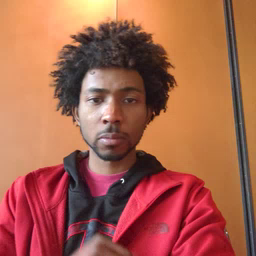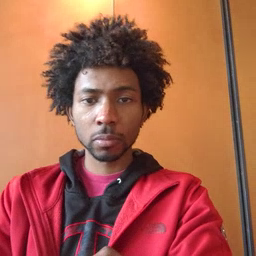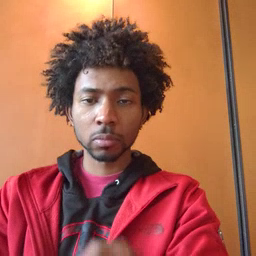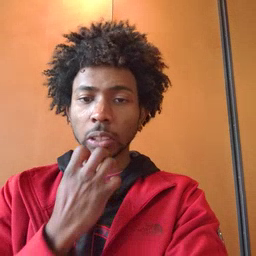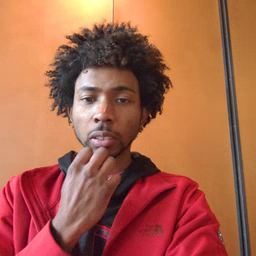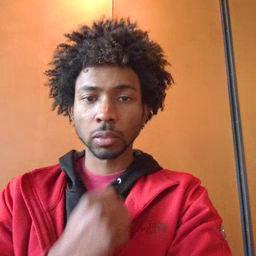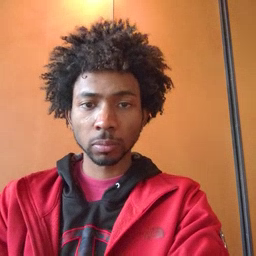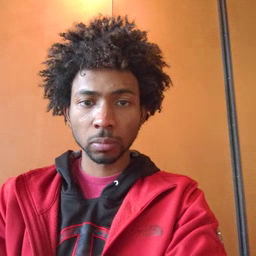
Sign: underwear